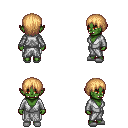
a pixel art fantasy rpg character, female body template, orc, green skin, white robe, white pants, light blonde plain hairstyle, white slippers, four views (front, back, left, right), 2x2 character sprite sheet, small pixel art, hard edges, no anti-aliasing